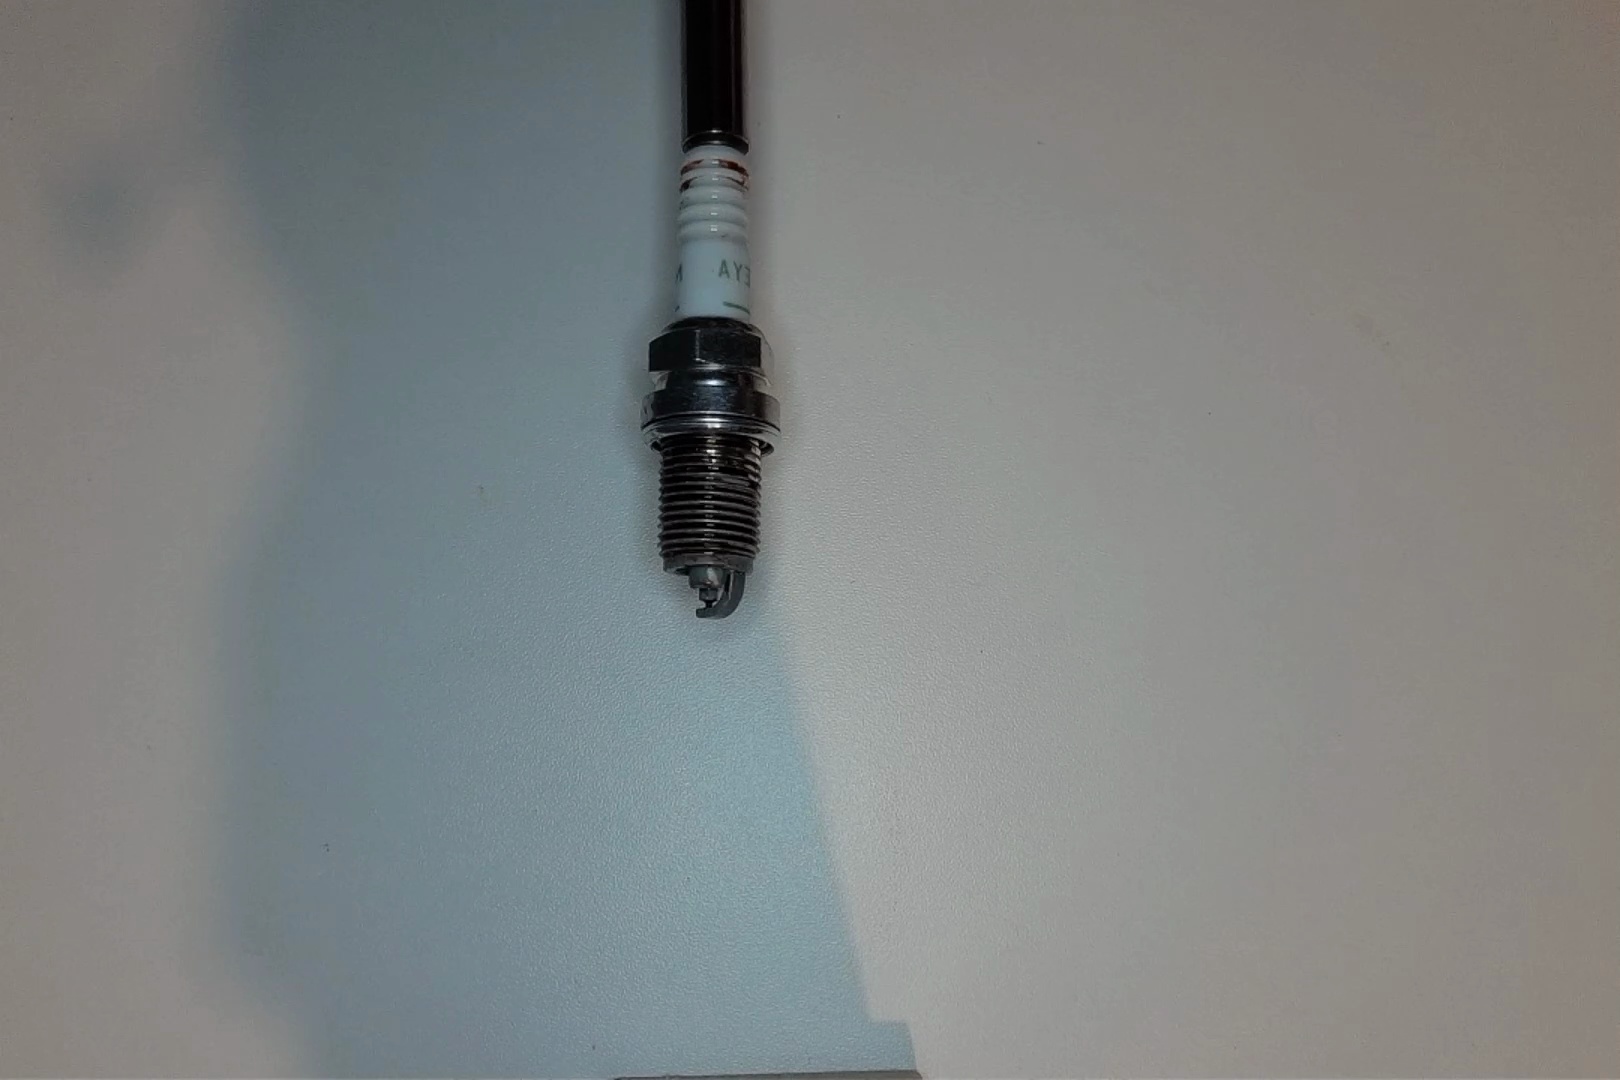
Label: anomaly